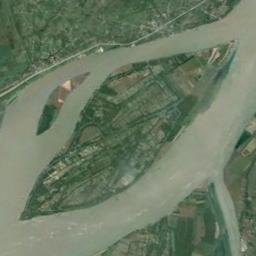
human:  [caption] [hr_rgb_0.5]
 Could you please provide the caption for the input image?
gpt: The whole island is green .

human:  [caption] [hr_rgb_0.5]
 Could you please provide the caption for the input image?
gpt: There are many trees on the island .

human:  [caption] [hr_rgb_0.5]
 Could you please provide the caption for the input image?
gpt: A shuttle-shaped island surrounded by turquoise waters between the two banks  The island is a green and yellow field, And there is a small strip-shaped island next to it .

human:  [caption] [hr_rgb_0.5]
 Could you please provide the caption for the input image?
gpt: Two central islands have some farmland and the color of the river is yellow .

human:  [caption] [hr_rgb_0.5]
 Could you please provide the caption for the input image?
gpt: There are some farmlands on the island in the middle of a river .